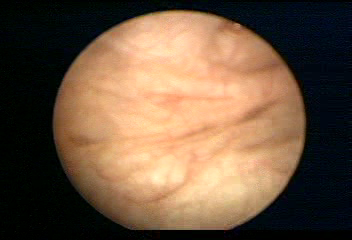
Modality: WLC
Class: Normal mucosa
Bladder cancer association: No